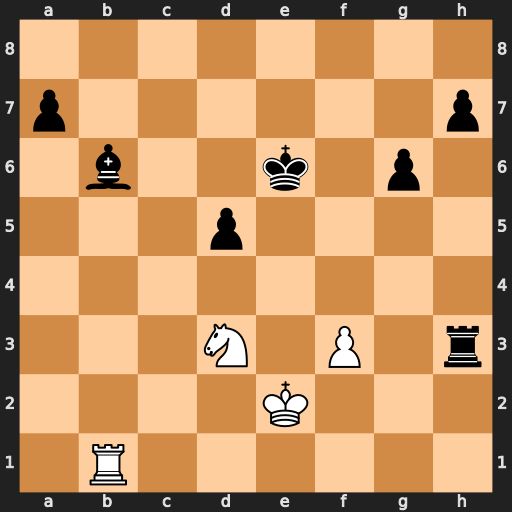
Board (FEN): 8/p6p/1b2k1p1/3p4/8/3N1P1r/4K3/1R6
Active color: w
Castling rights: -
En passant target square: -
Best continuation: Nf4+ Kd6 Nxh3